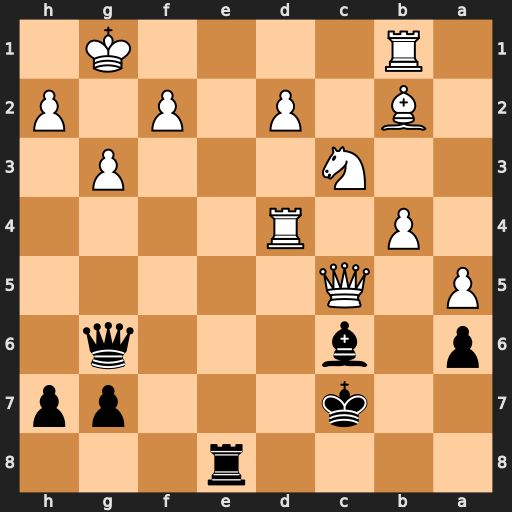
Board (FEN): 4r3/2k3pp/p1b3q1/P1Q5/1P1R4/2N3P1/1B1P1P1P/1R4K1
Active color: b
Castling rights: -
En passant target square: -
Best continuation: Qxb1+ Nxb1 Re1#